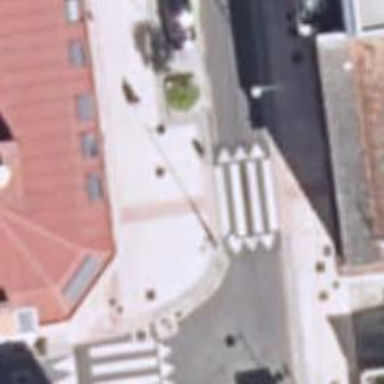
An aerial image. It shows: Zebra crossing on the road.